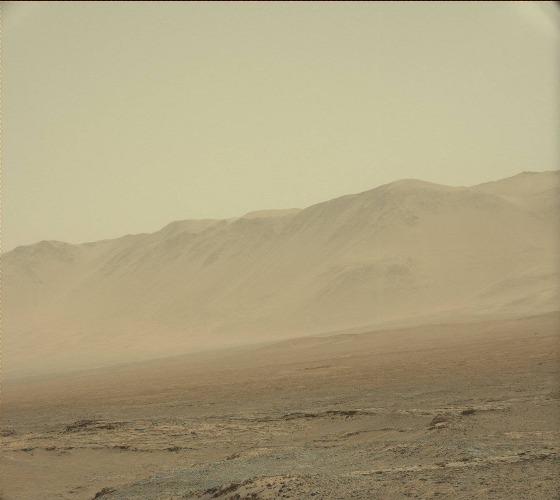
Terrain classes present: Bedrock, Gravel / Sand / Soil, Sky / Distant Mountains